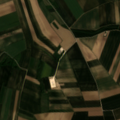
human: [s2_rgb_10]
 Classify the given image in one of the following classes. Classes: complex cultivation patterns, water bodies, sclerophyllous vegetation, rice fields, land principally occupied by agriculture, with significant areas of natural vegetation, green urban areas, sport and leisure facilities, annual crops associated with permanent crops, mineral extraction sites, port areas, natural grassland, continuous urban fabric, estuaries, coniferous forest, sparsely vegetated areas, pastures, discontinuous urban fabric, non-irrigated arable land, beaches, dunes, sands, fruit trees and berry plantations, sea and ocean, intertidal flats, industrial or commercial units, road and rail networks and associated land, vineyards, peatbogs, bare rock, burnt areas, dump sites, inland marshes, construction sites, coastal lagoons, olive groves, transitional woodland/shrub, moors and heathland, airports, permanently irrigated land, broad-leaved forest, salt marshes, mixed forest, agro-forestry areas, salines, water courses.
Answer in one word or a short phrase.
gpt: non-irrigated arable land, complex cultivation patterns, land principally occupied by agriculture, with significant areas of natural vegetation